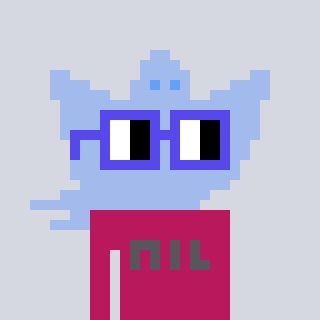
a pixel art character with square blue glasses, a ghost-B-shaped head and a darkpink-colored body on a cool background